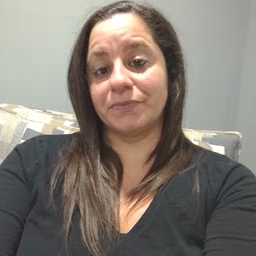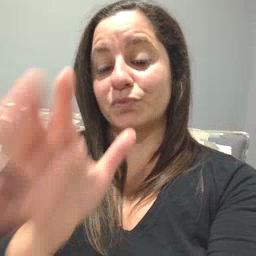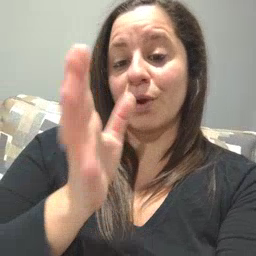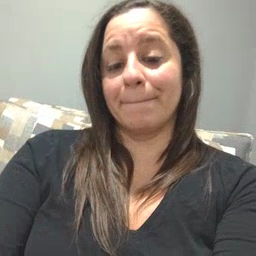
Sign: grandma